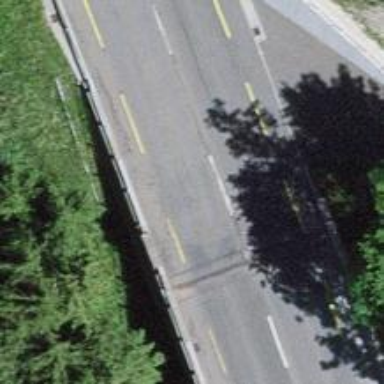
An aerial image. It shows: Primary road with asphalt surface and designated cycle lane.